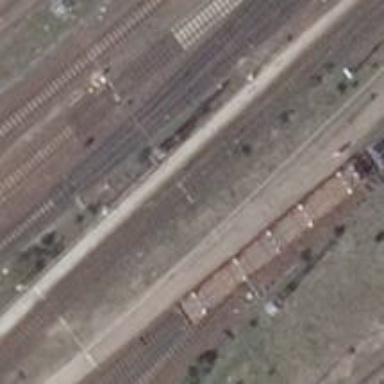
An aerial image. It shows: Railway switch.